Breast ultrasound image
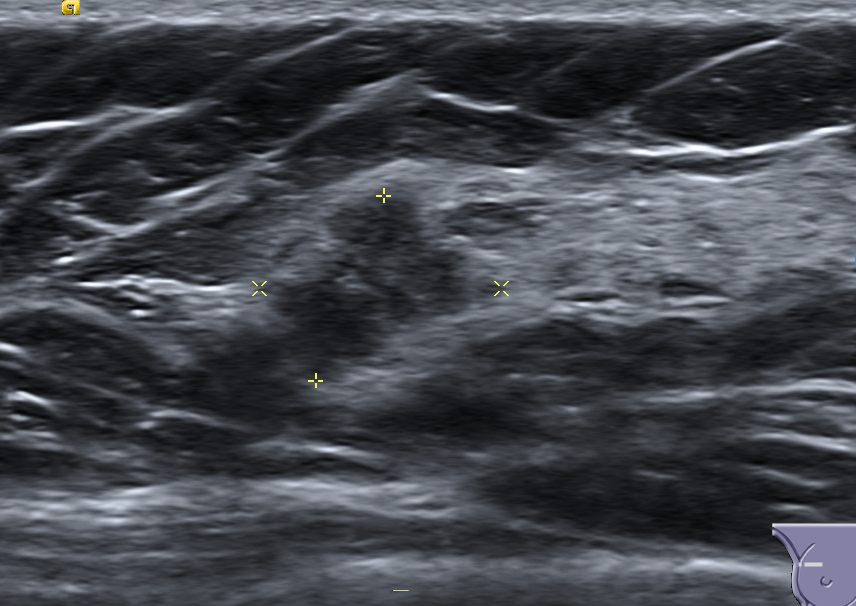
Diagnosis: malignant